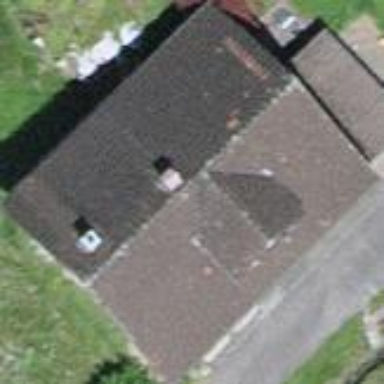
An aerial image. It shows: Farm building.